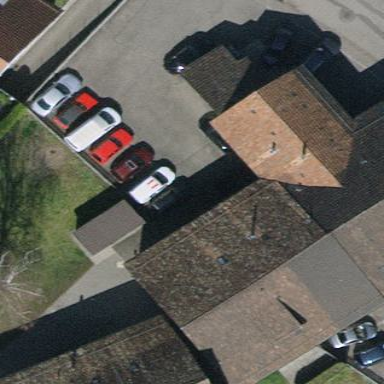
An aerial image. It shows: Semidetached house with tile roof.